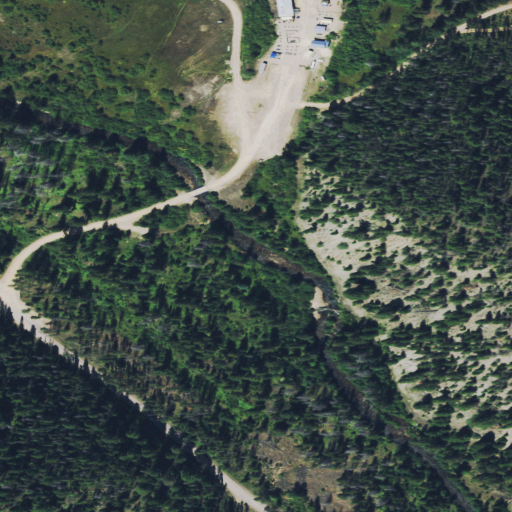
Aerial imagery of valley in Montana named Sapphire Gulch containing evergreen forest, shrub, open development, woody wetlands, low intensity development, and medium intensity development